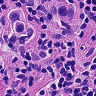
Metastatic tissue present: yes